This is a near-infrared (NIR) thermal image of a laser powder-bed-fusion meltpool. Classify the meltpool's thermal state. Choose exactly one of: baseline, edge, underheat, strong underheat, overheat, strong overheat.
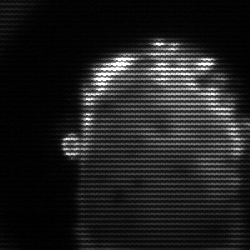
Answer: baseline